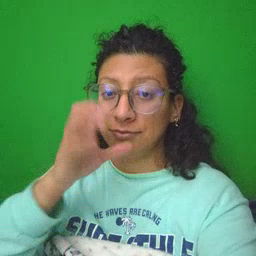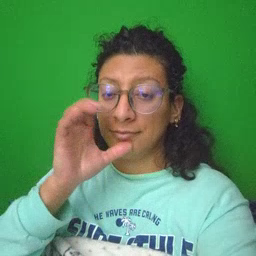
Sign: drink